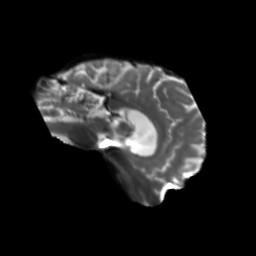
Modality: T2w
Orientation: sagittal
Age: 70
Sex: male
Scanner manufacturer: siemens
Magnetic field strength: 3 T
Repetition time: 5.25 s
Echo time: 0.08 s